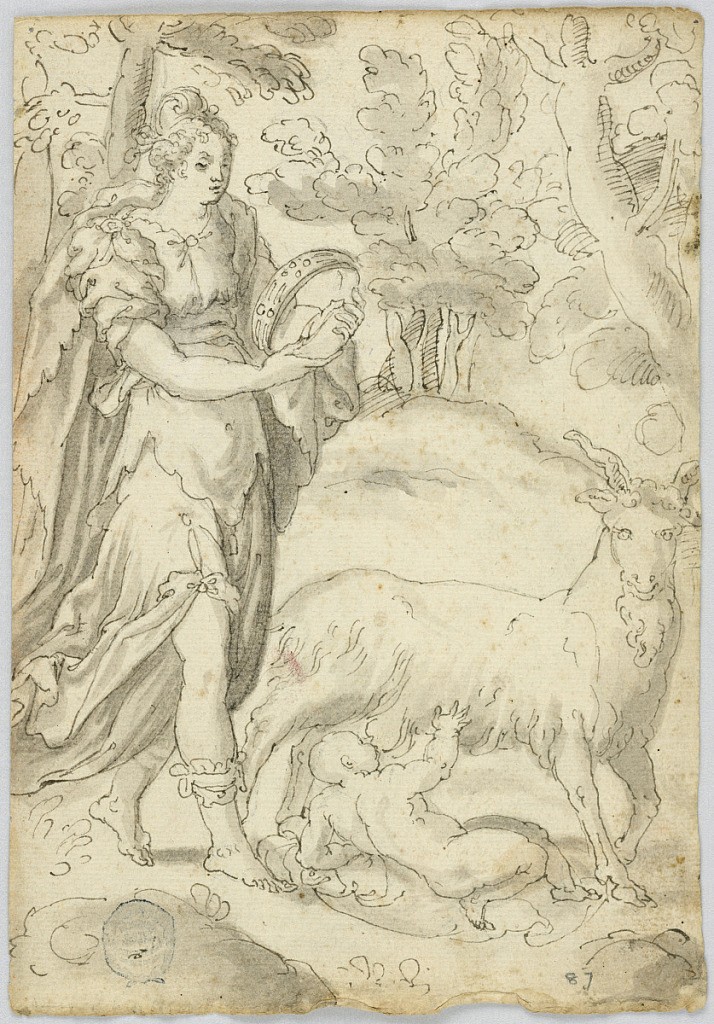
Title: Drawing: A) Rhea and the infant Jupiter. B) St. Francis of Assisi
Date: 1590–1620
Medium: A) Black chalk and pen with grayish brown water color on paper. B) Red and black chalk on paper
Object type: Drawing
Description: Obverse: A) Jupiter is shown suckling the goat Amalthea. Rhea stands at left, holding her diadem with both hands. Reverse: B) St. Francis is holding a staff and kneeling, shown obliquely from his right side with his right hand raised.